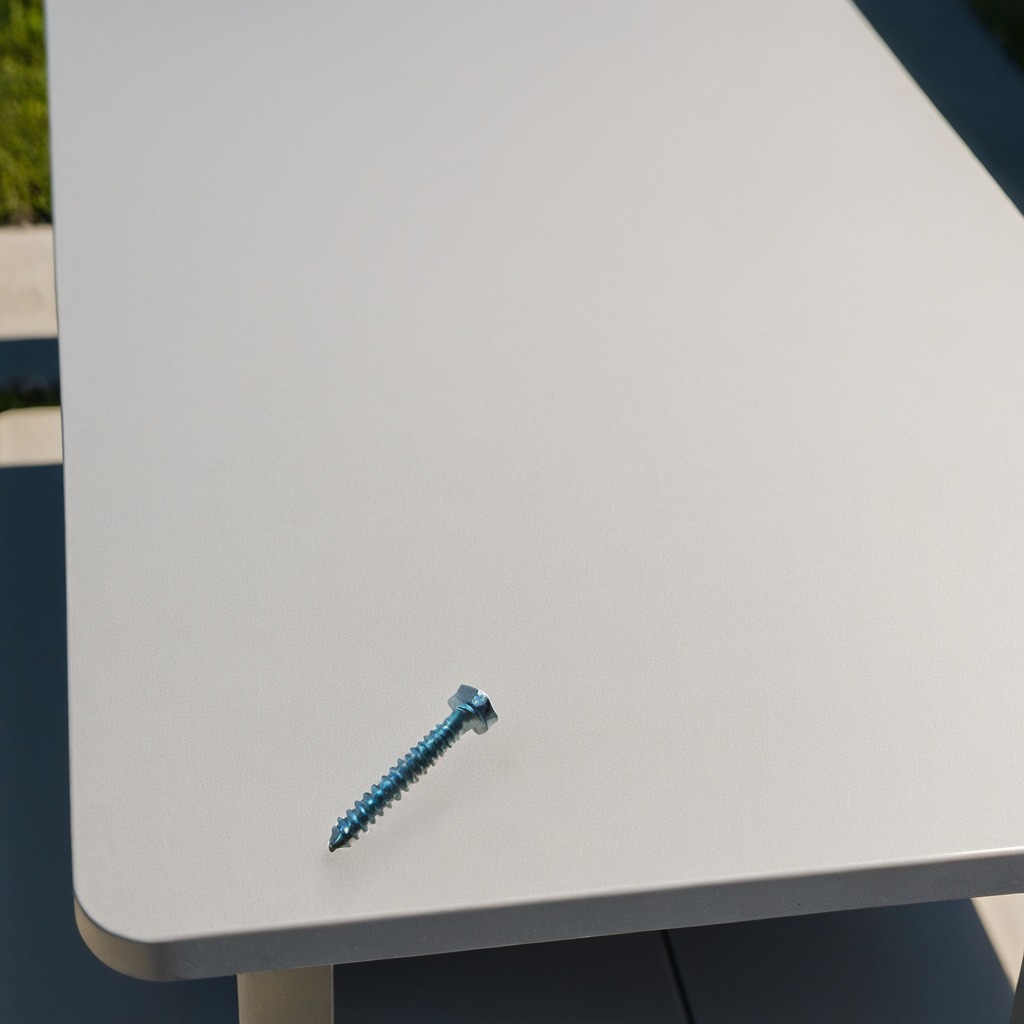
A metal screw lies on a clean utility table in a temporary outdoor tool station.